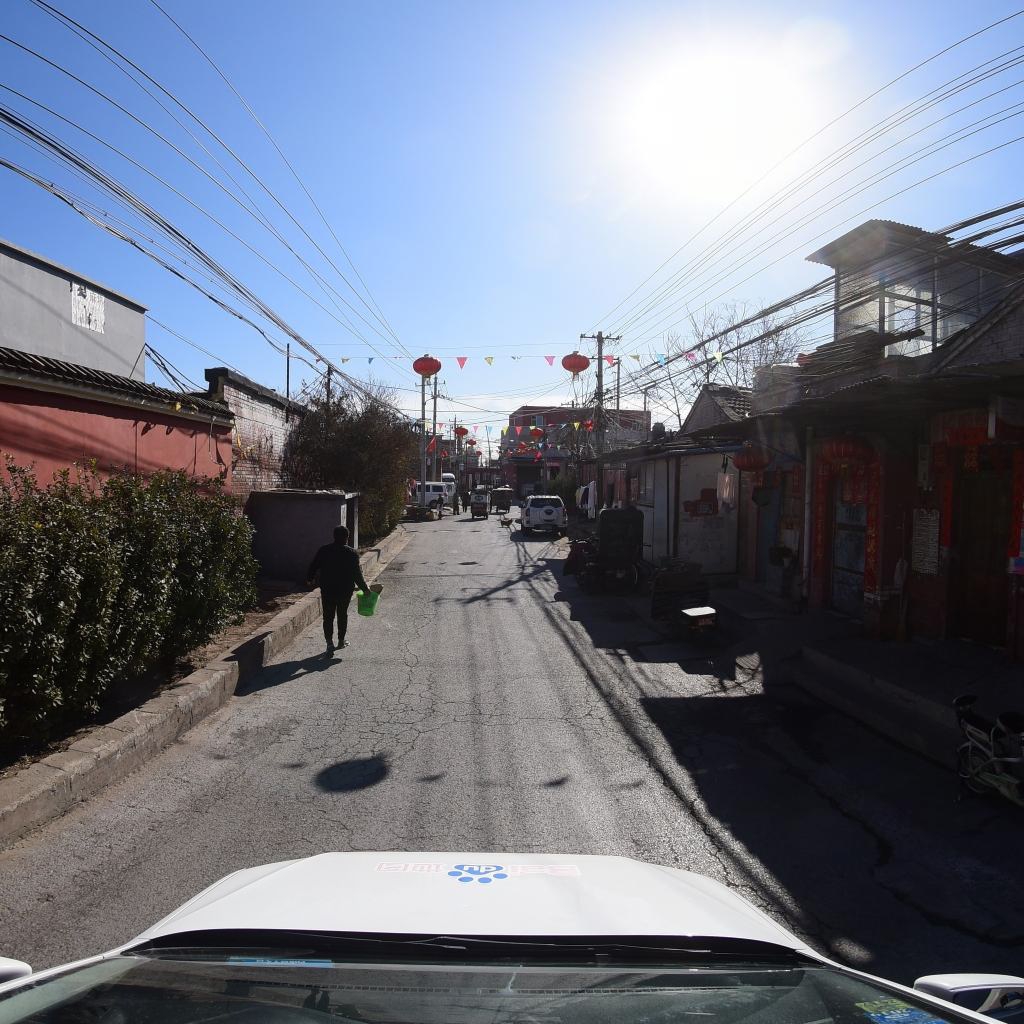
Region: Fengtai
Road damage annotations: alligator crack, alligator crack